Field crop: maize
Growth stage: 2
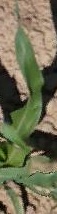
Species: maize